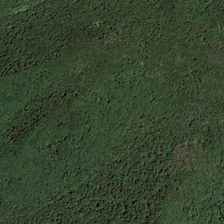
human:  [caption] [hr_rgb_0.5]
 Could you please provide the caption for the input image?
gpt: many green trees are in a piece of forest .

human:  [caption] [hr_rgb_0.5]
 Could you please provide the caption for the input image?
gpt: many green trees are in a piece of forest .

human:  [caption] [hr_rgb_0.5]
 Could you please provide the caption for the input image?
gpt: many green trees are in a piece of forest .

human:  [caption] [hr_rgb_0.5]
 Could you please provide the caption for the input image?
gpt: many green trees are in a piece of forest .

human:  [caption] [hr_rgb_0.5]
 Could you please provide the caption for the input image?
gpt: many green trees are in a piece of forest .